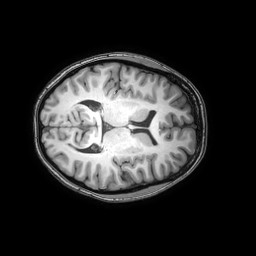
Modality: T1w
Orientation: axial
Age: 21
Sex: female
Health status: healthy
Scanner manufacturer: philips
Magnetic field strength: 3 T
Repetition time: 0.0079 s
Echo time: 0.0035 s